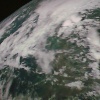
Label: cloud